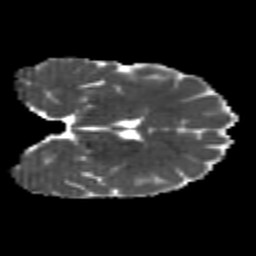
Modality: MD
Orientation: coronal
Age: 21
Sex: female
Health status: healthy
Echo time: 0.074 s